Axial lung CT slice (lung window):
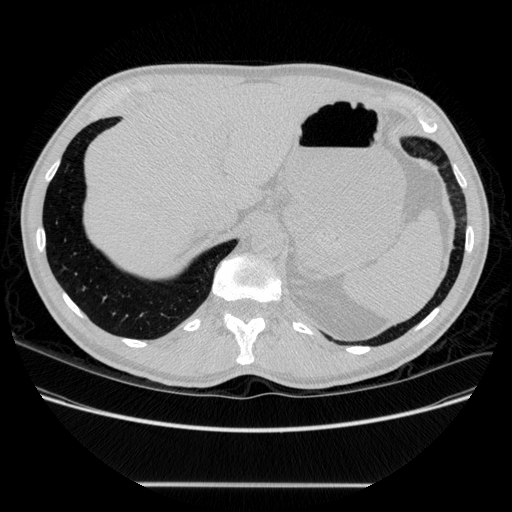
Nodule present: no